Field crop: maize
Growth stage: 1
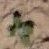
Species: chenopodium